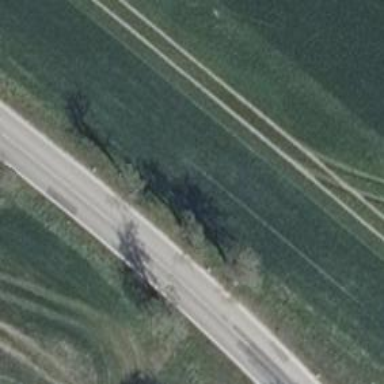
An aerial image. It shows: Row of trees in natural setting.